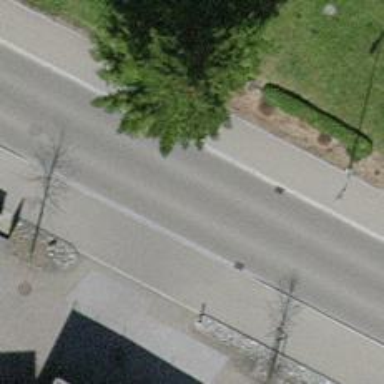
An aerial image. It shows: Residential road with asphalt surface and trolley wires.